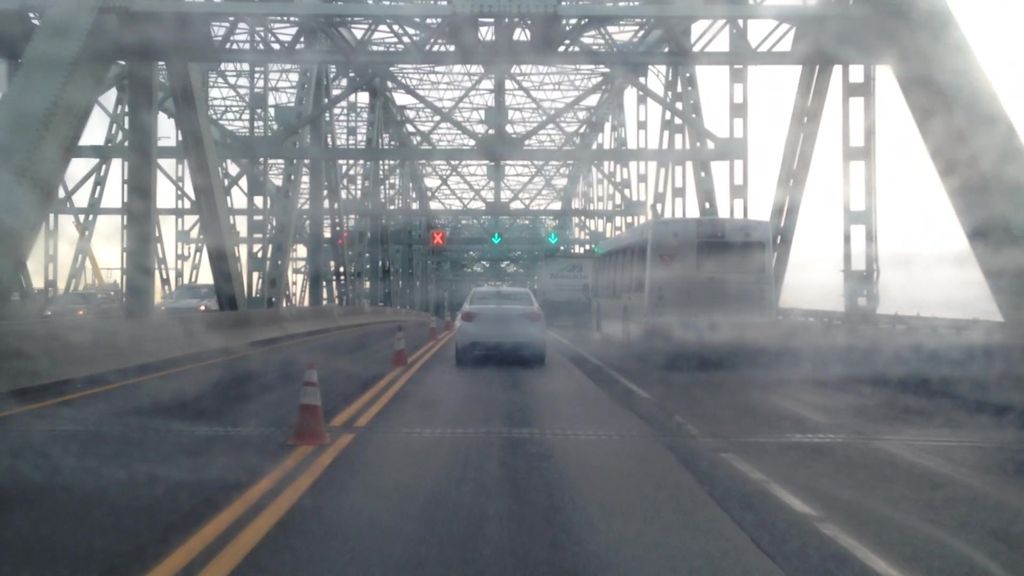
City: montreal